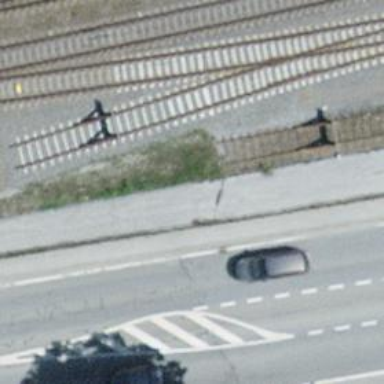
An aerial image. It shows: Railway buffer stop.